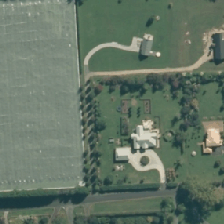
Land cover: urban_build_up